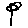
Label: flower